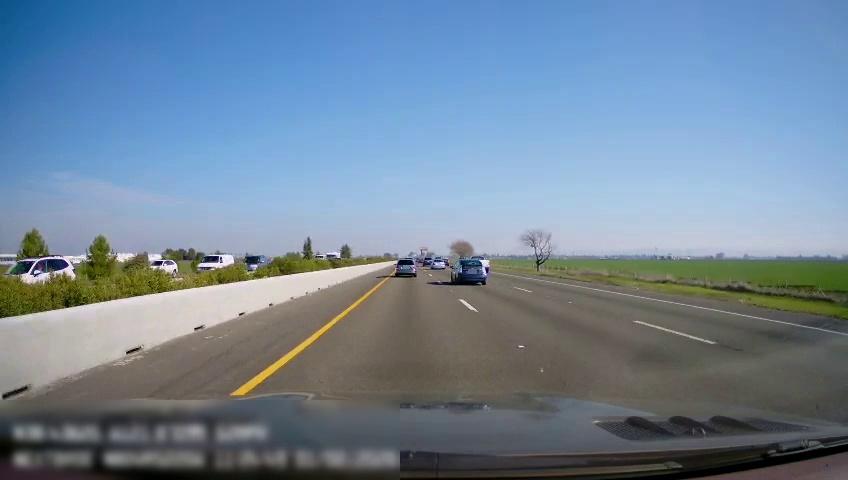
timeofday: Day
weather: Sunny
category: Drivable Space
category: Vehicles | Car
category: Vehicles | SUV
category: Vehicles | SUV
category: Vehicles | Truck
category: Vehicles | SUV
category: Vehicles | Truck
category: Vehicles | Bus
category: Vehicles | Truck
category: Vehicles | Car
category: Vehicles | Car
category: Vehicles | SUV
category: Lanes | Current Lane
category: Lanes | Current Lane
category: Lanes | Alternate Lane
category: Lanes | Alternate Lane